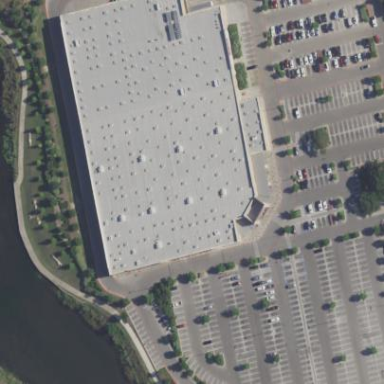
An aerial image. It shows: Retail building that operates as wholesale shop.